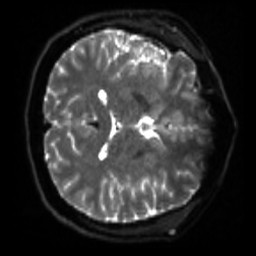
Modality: sbref
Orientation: axial
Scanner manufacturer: siemens
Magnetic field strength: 3 T
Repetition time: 4 s
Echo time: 0.0594 s